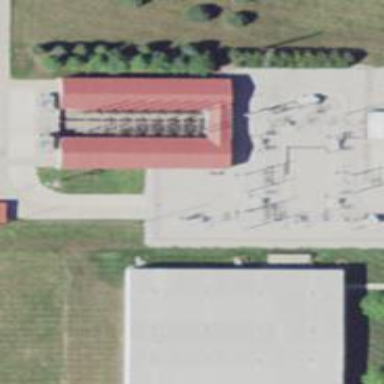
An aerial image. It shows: Generator is pictured.